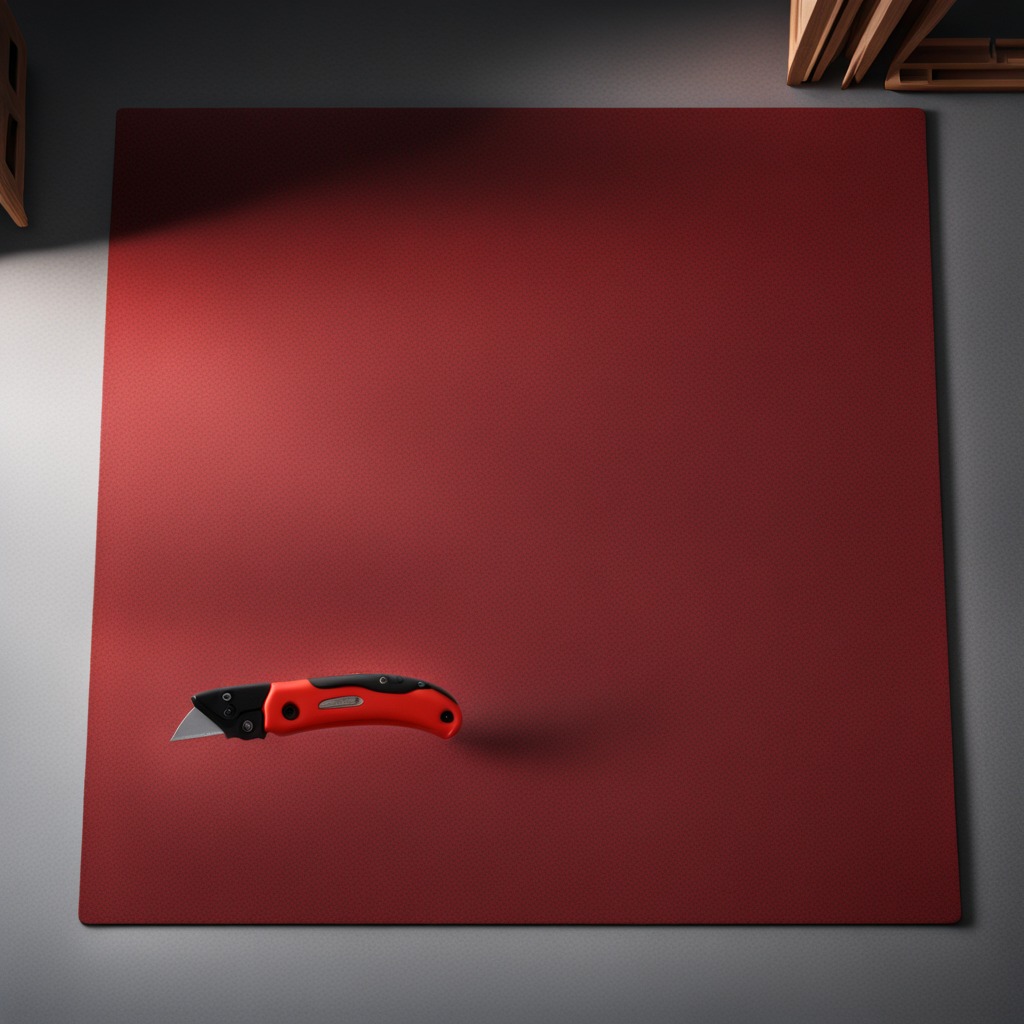
A utility knife lying on a clean granite tabletop covered with a red rubber mat inside a workshop under bright overhead lighting crisp shadows high clarity worn but beneath the mat